Question: I want to implement a fancy scroll bar for a multiline textbox like the picture below:

Any ideas for that fancy scroll bar?
P/S: I want vb.net solution.
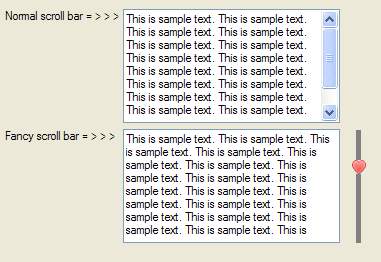
Answer: If the fancy scroll bar can be implemented as another control (your image actually looks like that), here is the code of a ListBox that supports custom scrolling:
'''
Imports System.Runtime.InteropServices
Public Class CustomScrollListBox
Inherits ListBox
Public Sub Scroll(ByVal percentage As Single)
If (percentage < 0.0!) Then
Throw New ArgumentException(Nothing, "percentage")
End If
' Sends the scroll / set position Windows message
Const WM_VSCROLL As Integer = &H115
Const SB_THUMBPOSITION As Integer = 4
Dim wp As Integer = CInt(((percentage * MyBase.Items.Count) * 65536.0!)) + SB_THUMBPOSITION
CustomScrollListBox.SendMessage(MyBase.Handle, WM_VSCROLL, New IntPtr(wp), IntPtr.Zero)
End Sub
<DllImport("user32.dll")> _
Private Shared Function SendMessage(ByVal hWnd As IntPtr, ByVal msg As Integer, ByVal wParam As IntPtr, ByVal lParam As IntPtr) As IntPtr
End Function
Protected Overrides ReadOnly Property CreateParams() As CreateParams
Get
' Removes the vertical scroll window style
Dim p As CreateParams = MyBase.CreateParams
Const WS_VSCROLL As Integer = &H200000
p.Style = (p.Style And -WS_VSCROLL)
Return p
End Get
End Property
End Class
'''
And here is a sample form that uses it. I have implemented the custom scroller as a standard Trackbar (trackBar1) for the example:
'''
Public Class Form1
Private trackBar As TrackBar
Private listBox As CustomScrollListBox
Protected Overrides Sub OnLoad(ByVal e As System.EventArgs)
' initialize some listbox props
listBox = New CustomScrollListBox
listBox.Location = New Point(&H19, 210)
listBox.Name = "listBox2"
listBox.Size = New Size((&H17D - Me.TrackBar1.Width), &HAD)
listBox.TabIndex = 1
MyBase.Controls.Add(listBox)
' add some items
Dim i As Integer
For i = 0 To 100 - 1
listBox.Items.Add(("item" & i))
Next i
End Sub
Private Sub TrackBar1_Scroll(ByVal sender As System.Object, ByVal e As System.EventArgs) Handles TrackBar1.Scroll
' compute trackbar's position as a percentage
listBox.Scroll(CSng(TrackBar1.Maximum - TrackBar1.Value) / TrackBar1.Maximum - TrackBar1.Minimum)
End Sub
End Class
'''